Question: I don't really know how to say it, I'll just describe it with pic

this is how it works:
'''
edittext1 (Enter) -> Listview1 (choose item) -> back to first activity with item from activityA
'''
same with the second one
'''
edittext2 (Enter) -> Listview2 (choose item) -> back to first activity with item from activityB
'''
I tried to use 'startActivityForResult(set, 0);' and 'startActivityForResult(set, 1);' but it didn't work at all
'''
public void onActivityResult(int requestCode,int resultCode, Intent data)
{
if(resultCode == 0) {
//do things for first edittext
}
else if(resultCode == 1) {
//do things for second edittext
}
}
'''
on 'activityA' and 'activityB' I use this to get their item and bring back to first activity
'''
Intent i = new Intent();
i.putExtra("namaDokter", "kosong");
setResult(RESULT_OK, i);
finish();
'''
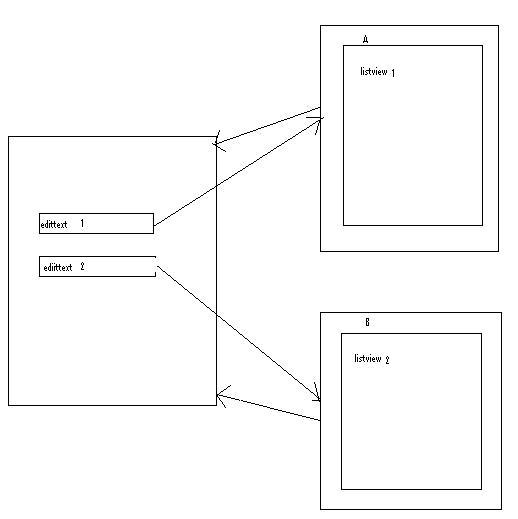
Answer: you have to check the request code, not the result code
the result code is a general code signalling, whether or not the activity finished correctly.
The request code is the code that you pass to the new activity in order to differentiate when it finishes.
So basically, you should use something like:
'''
public void onActivityResult(int requestCode,int resultCode, Intent data) {
if(resultCode == Activity.RESULT_OK) {
if (requestCode == 0) {
// do things for first edittext
} else if (requestCode == 1) {
//do things for second edit text
}
} else {
// the activity didn't finish with result ok
}
}
'''